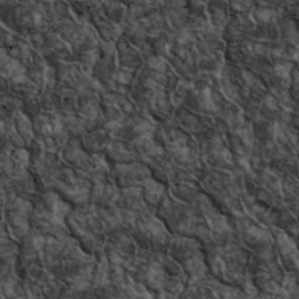
Label: non_frost